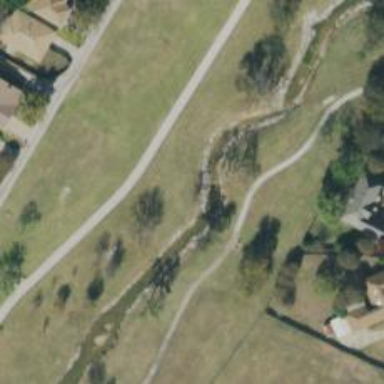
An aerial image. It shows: Disc golf hole.